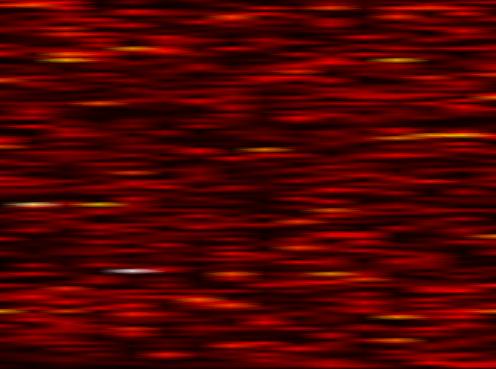
Label: WOLA